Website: bh-photo
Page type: address-validator
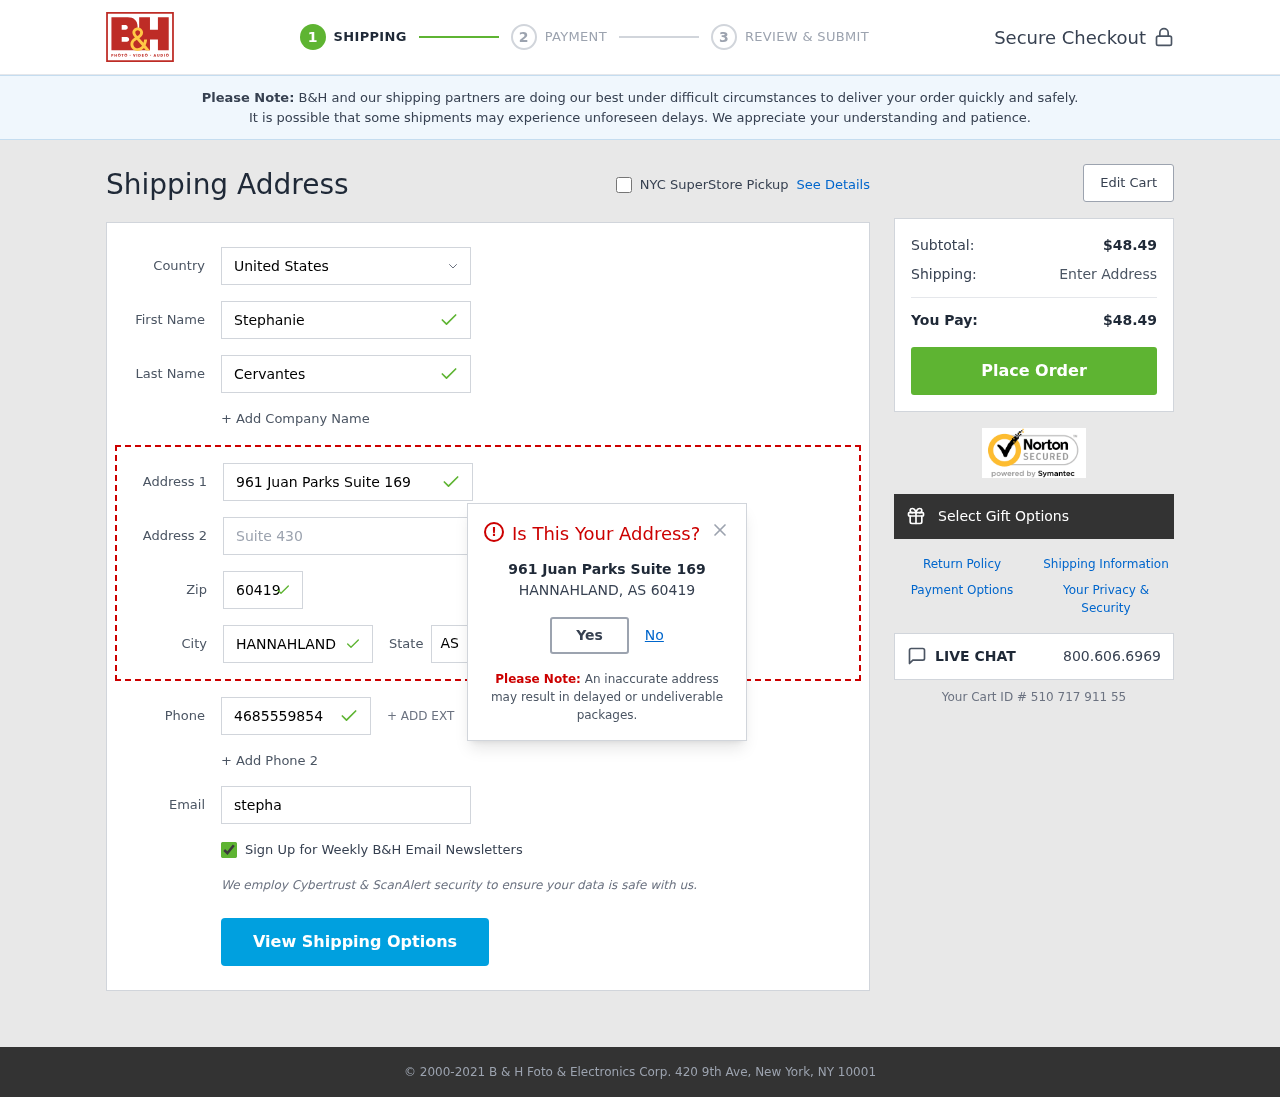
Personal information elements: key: PII_CITY
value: Hannahland
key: PII_COUNTRY
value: United States
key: PII_EMAIL
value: stephanie_cervantes@yahoo.com
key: PII_FIRSTNAME
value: Stephanie
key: PII_LASTNAME
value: Cervantes
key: PII_PHONE
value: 4685559854
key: PII_POSTCODE
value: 60419
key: PII_STATE_ABBR
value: AS
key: PII_STREET
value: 961 Juan Parks Suite 169
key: PII_STREET2
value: Suite 430
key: PII_CITY_MODAL
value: HANNAHLAND
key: PII_STATE
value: AS
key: PII_POSTCODE_FULL
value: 60419
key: PII_POSTCODE_NUMERIC
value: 60419
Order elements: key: ORDER_SUBTOTAL
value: $48.49
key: ORDER_TOTAL
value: $48.49
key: ORDER_ID
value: Your Cart ID # 510 717 911 55